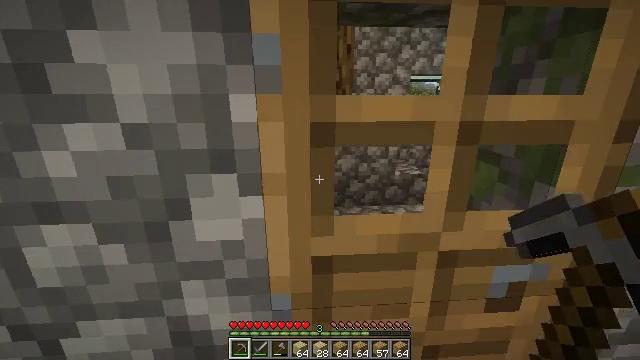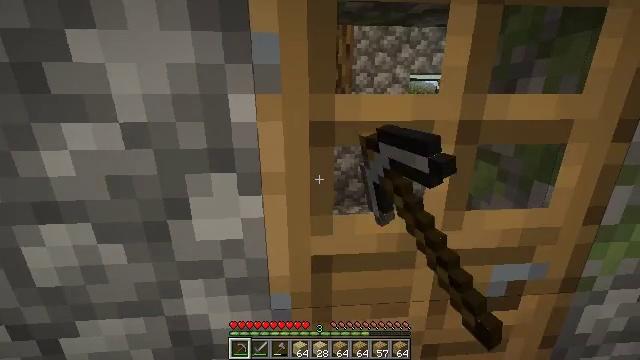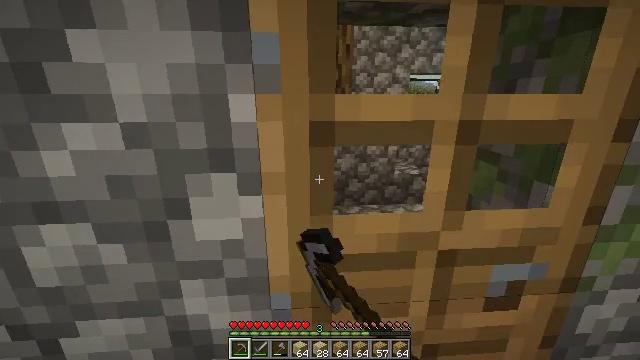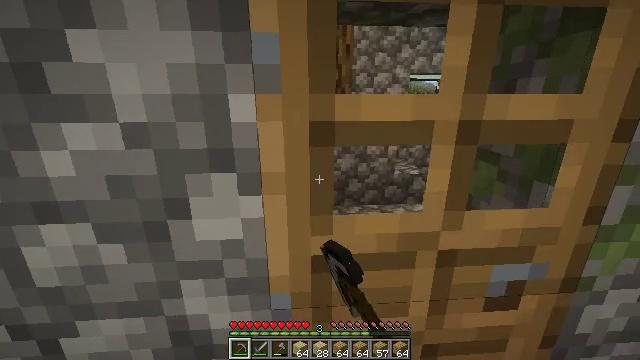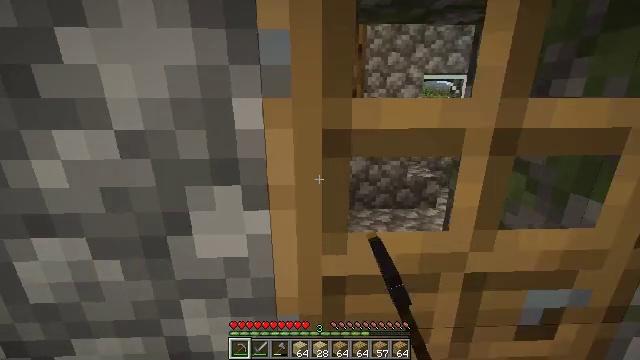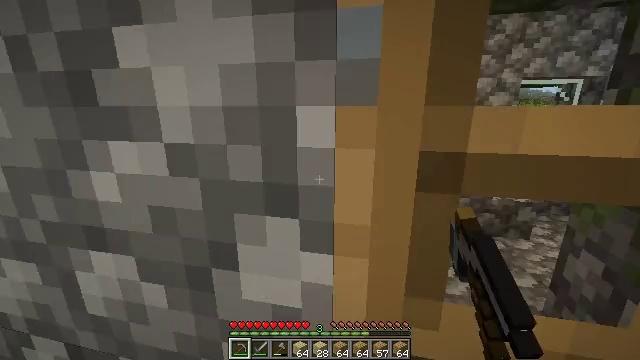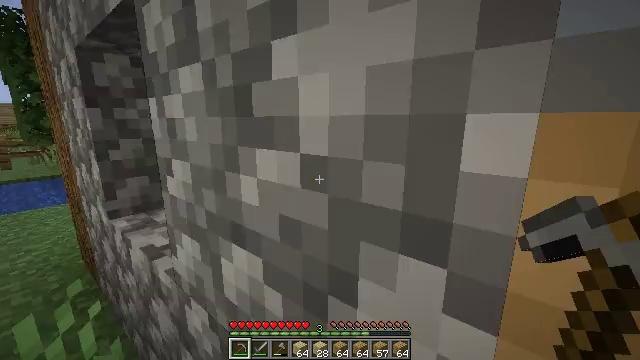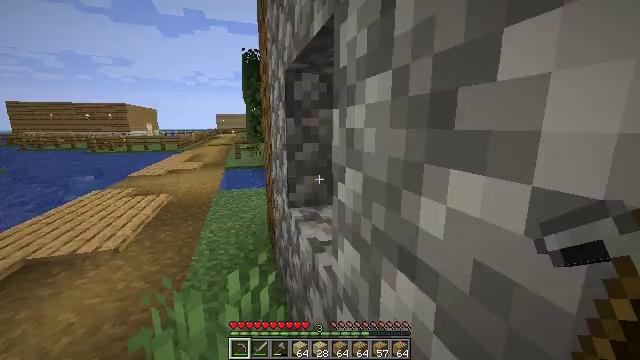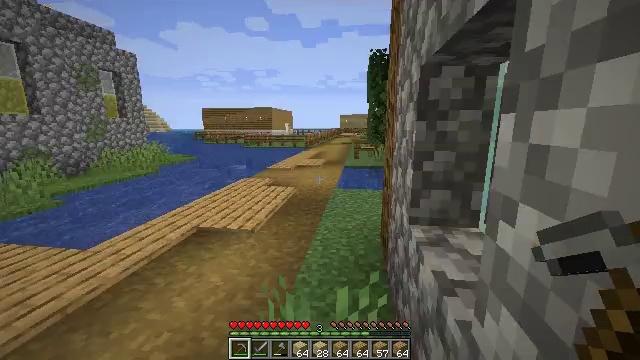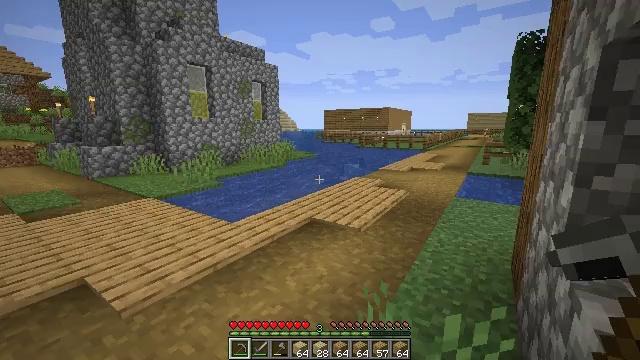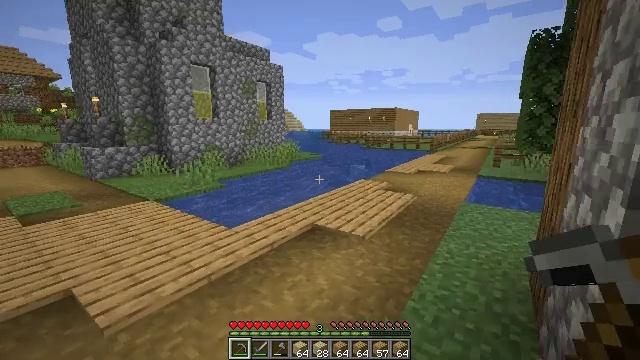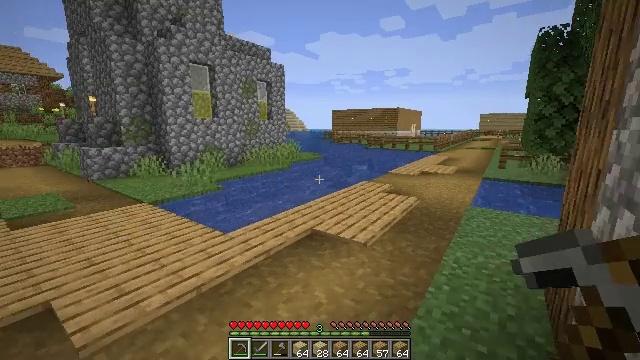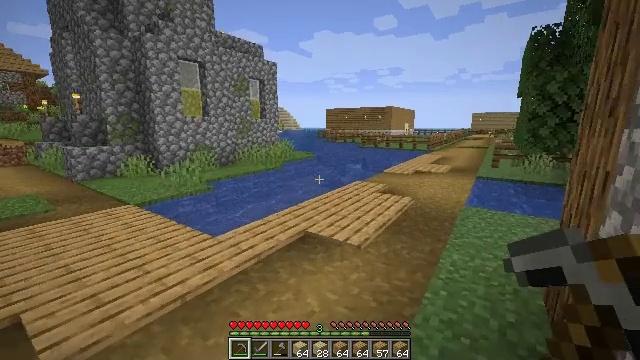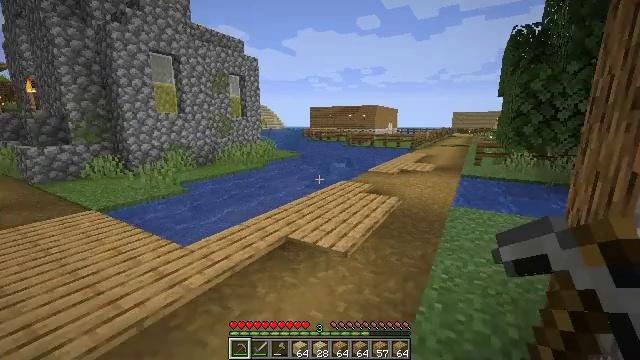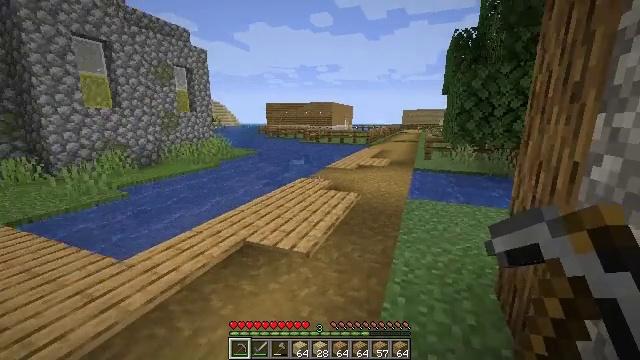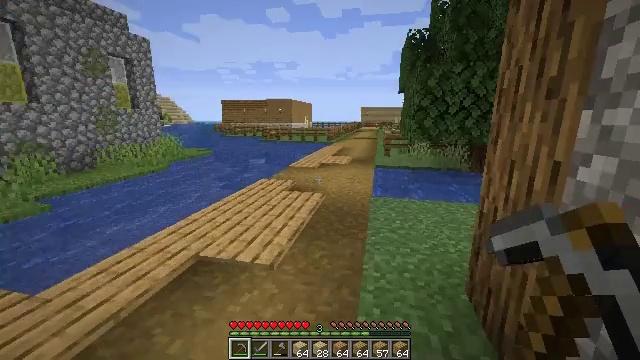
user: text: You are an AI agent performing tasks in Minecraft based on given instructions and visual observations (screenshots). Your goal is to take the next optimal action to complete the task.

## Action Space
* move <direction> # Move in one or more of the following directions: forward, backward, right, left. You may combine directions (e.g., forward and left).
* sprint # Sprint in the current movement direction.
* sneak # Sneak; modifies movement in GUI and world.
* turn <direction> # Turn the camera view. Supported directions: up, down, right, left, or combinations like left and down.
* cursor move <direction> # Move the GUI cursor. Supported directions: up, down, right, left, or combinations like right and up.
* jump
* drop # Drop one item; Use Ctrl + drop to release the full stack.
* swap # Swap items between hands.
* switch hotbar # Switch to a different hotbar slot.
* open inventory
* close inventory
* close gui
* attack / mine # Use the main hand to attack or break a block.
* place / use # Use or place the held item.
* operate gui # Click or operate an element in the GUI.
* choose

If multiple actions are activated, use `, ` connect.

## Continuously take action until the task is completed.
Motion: motion action
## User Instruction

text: Retrieve the white bed for later use.
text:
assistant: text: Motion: use / place
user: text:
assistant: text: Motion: no_op
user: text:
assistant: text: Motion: no_op
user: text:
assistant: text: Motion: move forward, turn left
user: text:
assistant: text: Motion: move forward, turn left and up
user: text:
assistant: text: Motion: move forward, turn left and up
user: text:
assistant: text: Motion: move forward, turn left and up
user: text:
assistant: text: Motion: move forward, turn left
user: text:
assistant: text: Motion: move forward, turn left
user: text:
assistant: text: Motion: move forward, turn left
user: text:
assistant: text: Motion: move forward
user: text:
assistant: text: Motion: move forward, turn right
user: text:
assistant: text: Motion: move forward, turn right
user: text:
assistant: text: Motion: move forward, turn right
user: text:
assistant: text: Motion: move forward, turn right
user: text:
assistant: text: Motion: move forward, turn right
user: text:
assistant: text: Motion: move forward, turn right
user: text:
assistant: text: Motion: move forward, turn right
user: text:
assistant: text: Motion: move forward
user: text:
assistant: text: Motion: move forward
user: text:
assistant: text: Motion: move forward
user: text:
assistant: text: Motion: move forward
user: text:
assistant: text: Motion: move forward
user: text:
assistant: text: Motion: no_op
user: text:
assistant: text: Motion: turn left
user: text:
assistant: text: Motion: no_op
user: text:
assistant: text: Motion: turn left
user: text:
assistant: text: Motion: turn left
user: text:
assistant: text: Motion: turn left
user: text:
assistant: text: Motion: turn left